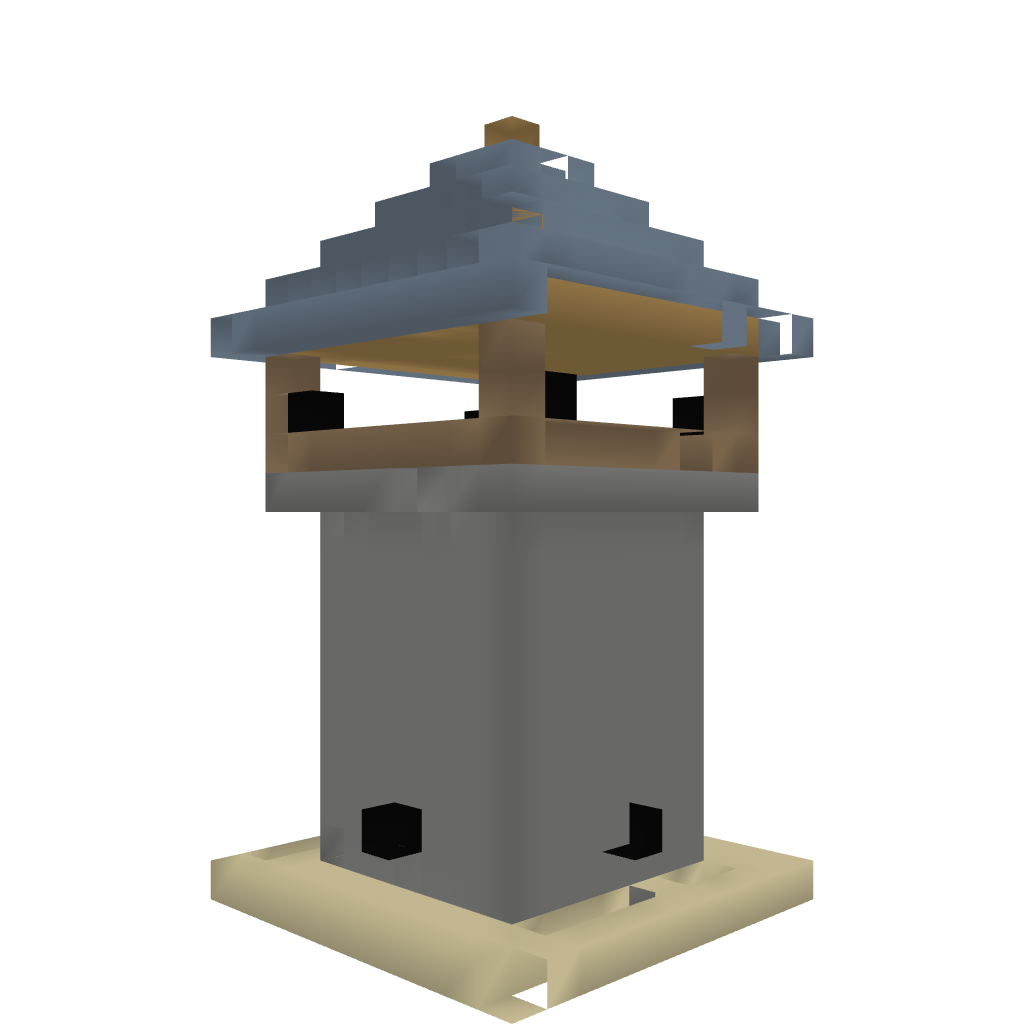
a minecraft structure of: Stronghold Crusader tower